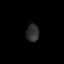
Tissue: lung
Cell type: Endothelial cells
Senescence score: 0.57
Nuclear area (px): 215
Mean DAPI intensity: 47.665